Interaction volume radius: 5 \u00c5
Interaction volume height: 10 \u00c5
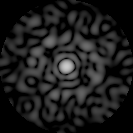
Disorder parameter: 0.8779